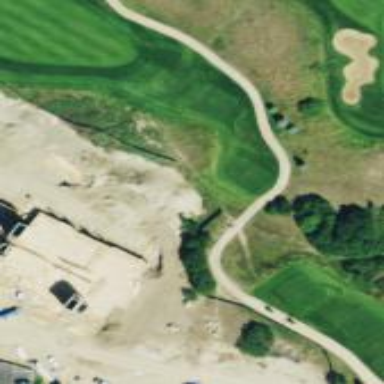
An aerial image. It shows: Path for both roads and golfers.